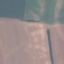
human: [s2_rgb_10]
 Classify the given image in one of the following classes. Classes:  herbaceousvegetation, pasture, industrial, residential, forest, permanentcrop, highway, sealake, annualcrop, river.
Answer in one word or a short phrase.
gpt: AnnualCrop